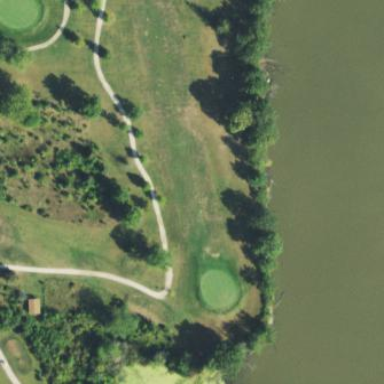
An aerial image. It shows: Golf fairway surrounded by grass.